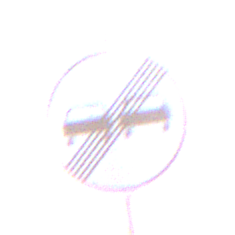
Verkehrszeichen: EndeUeberholverbot
Umgebung: Outdoor, Urban
Tageszeit: SunriseSunset
Wetter: Clear
Licht: Natural
Jahreszeit: NotSpecified
Kontrast: MediumContrast